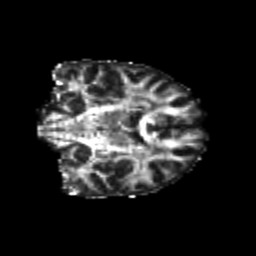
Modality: FA
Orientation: coronal
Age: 22
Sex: female
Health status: healthy
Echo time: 0.074 s